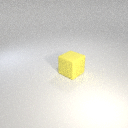
large yellow rubber cube